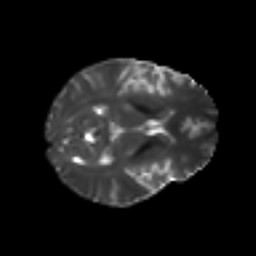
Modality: T2w
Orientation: axial
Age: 44
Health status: ill
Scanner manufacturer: philips
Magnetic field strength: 3 T
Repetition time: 9 s
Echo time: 0.127 s